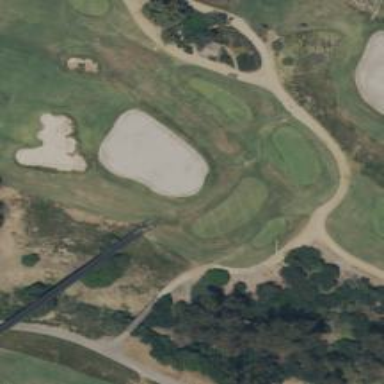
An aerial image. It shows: Path bridge crossing golf cartpath.